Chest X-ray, PA view. Patient: 68 years old, sex F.
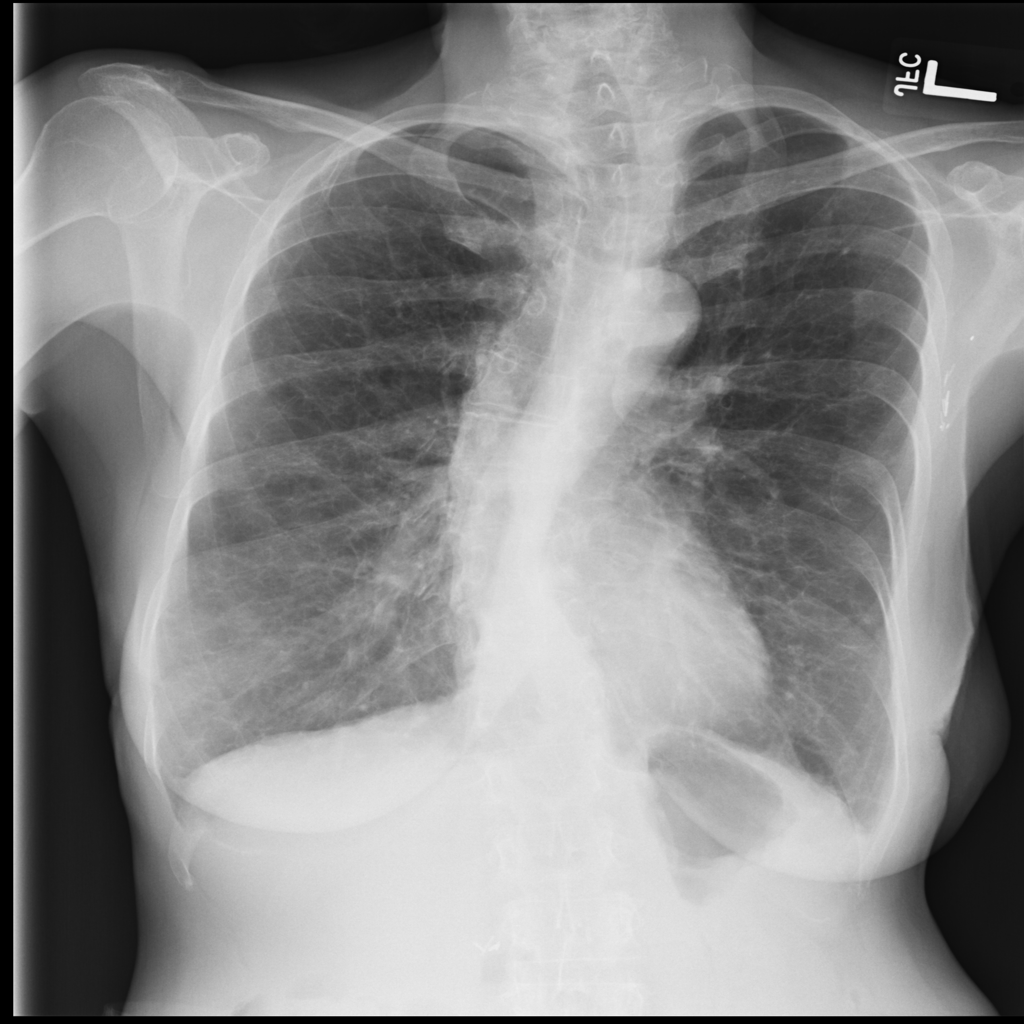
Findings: No Finding